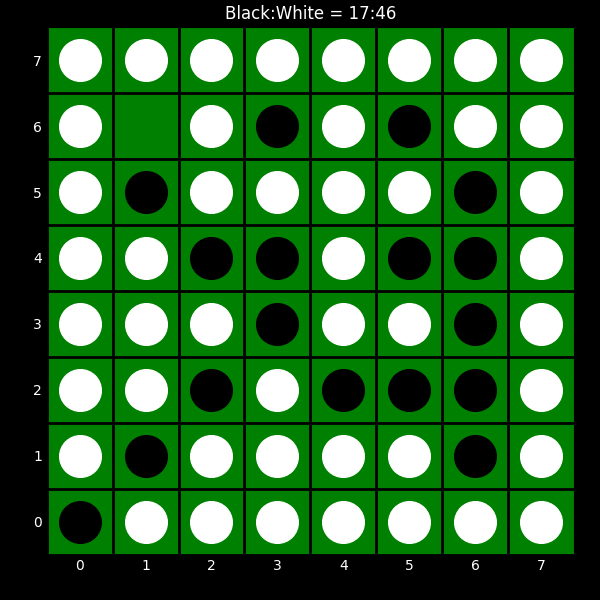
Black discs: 17
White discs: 46